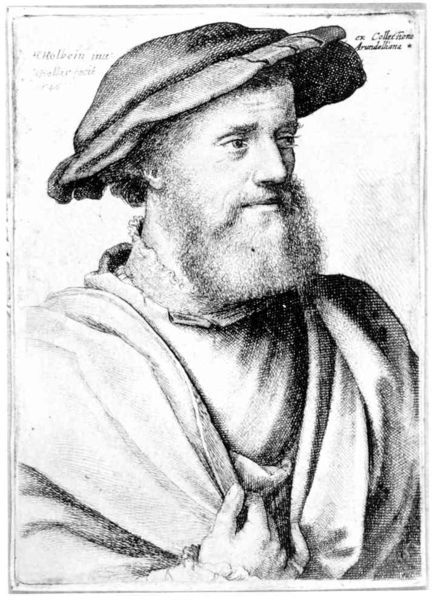
Titel: Brustbild eines bärtigen Mannes
Künstler: Wenzel Hollar
Standort: Karlsruhe
Institution: Staatliche Kunsthalle Karlsruhe
Schlagwörter: hand, mann, schatten, umhang, ausschnitt, grau, hut, licht, mund, nase, ohr, profil, schwarz, stirn, weiss, zeichnung, blick, schal, tuch, alt, bart, kappe, mütze, augen, falten, gesicht, kleidung, kragen, mensch, vollbart, bildnis, halskrause, herr, holland, niederlande, portrait, porträt, signatur, kirche, auge, gewand, haare, mantel, händler, kaufmann, augenbrauen, brustbild, kinn, ohren, renaissance, lächeln, holzschnitt, schrift, grafik, sigantur, könig, inschrift, faltenwurf, selbstporträt, hutkrempe, krempe, wimpern, buch, kohle, druck, schwarz-weiß, schraffur, radierung, stich, barrett, text, bürger, selbstbildnis, überschrift, bleistift, barett, seitenblick, halbprofil, männlich, dreiviertelporträt, luther, gelehrter, kupferstich, abbildung, stick, raffael, holbein, kleiner finger, hutmode, gewnad, luter, hans holbein, männerporträt, cravaggio, beret, mittelalt, 16. jahrhundert, 17. jahrhundert, 16. jh., holbei, kulturgeschichte des bartes, hut mann bart, blickt